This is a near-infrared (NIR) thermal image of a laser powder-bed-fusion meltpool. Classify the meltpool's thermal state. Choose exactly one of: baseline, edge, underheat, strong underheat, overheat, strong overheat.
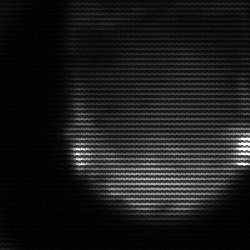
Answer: edge